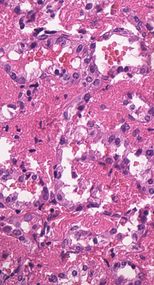
Tumor epithelial tissue: yes
Tumor-associated stroma tissue: yes
Normal tissue: no